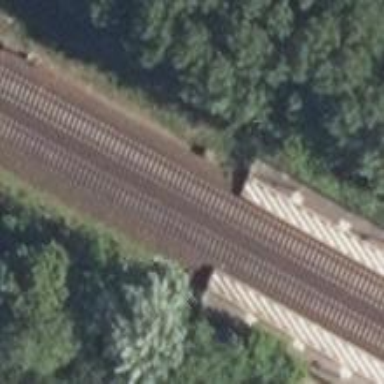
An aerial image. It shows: Platform edge at railway station.